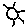
Label: sun